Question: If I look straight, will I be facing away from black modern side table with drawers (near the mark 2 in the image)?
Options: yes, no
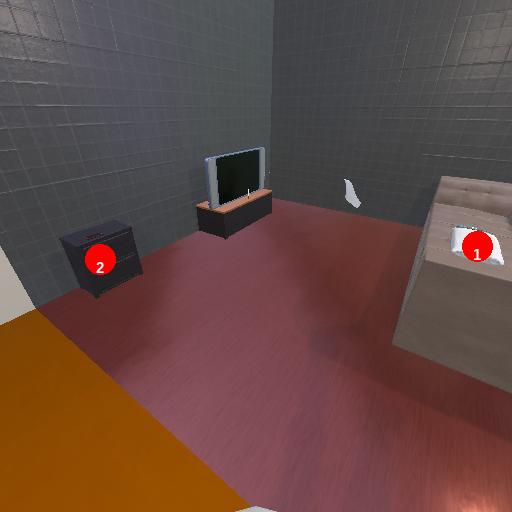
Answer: yes